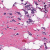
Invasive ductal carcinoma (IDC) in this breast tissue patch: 0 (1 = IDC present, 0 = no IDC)